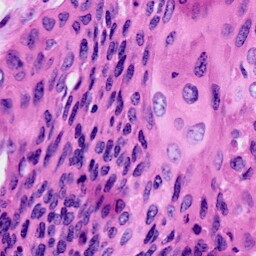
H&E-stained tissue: Cervix